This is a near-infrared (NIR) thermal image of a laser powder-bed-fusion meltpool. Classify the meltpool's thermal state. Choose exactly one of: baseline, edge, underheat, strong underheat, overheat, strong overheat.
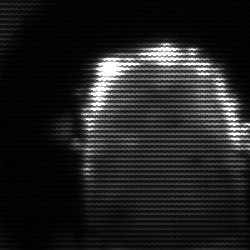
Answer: baseline